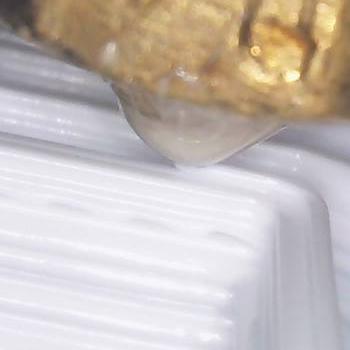
Flow rate: 84%